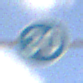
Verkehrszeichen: VorgeschriebeneMindestgeschwindigkeit
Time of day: Midday
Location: Outdoor (RoadRail)
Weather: PartlyCloudy
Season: NotSpecified
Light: Natural